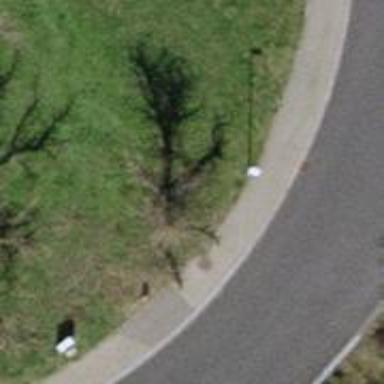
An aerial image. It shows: Guidepost with information.